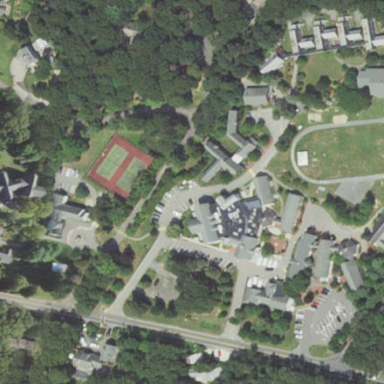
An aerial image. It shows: School.